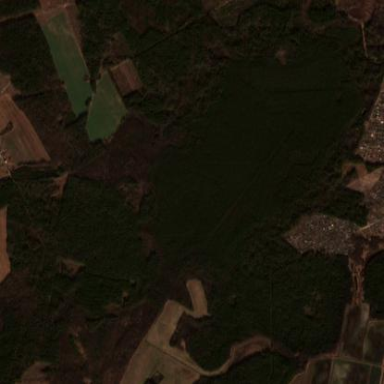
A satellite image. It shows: Forest area.